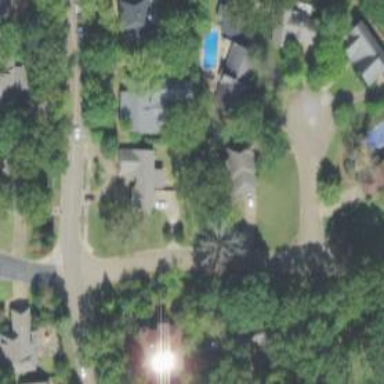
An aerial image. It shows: Driveway leading to service road.